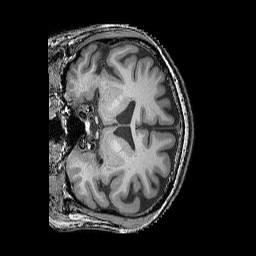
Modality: T1w
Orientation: coronal
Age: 63
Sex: male
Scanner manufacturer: siemens
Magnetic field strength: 3 T
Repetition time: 2.25 s
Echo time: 0.00411 s